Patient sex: M
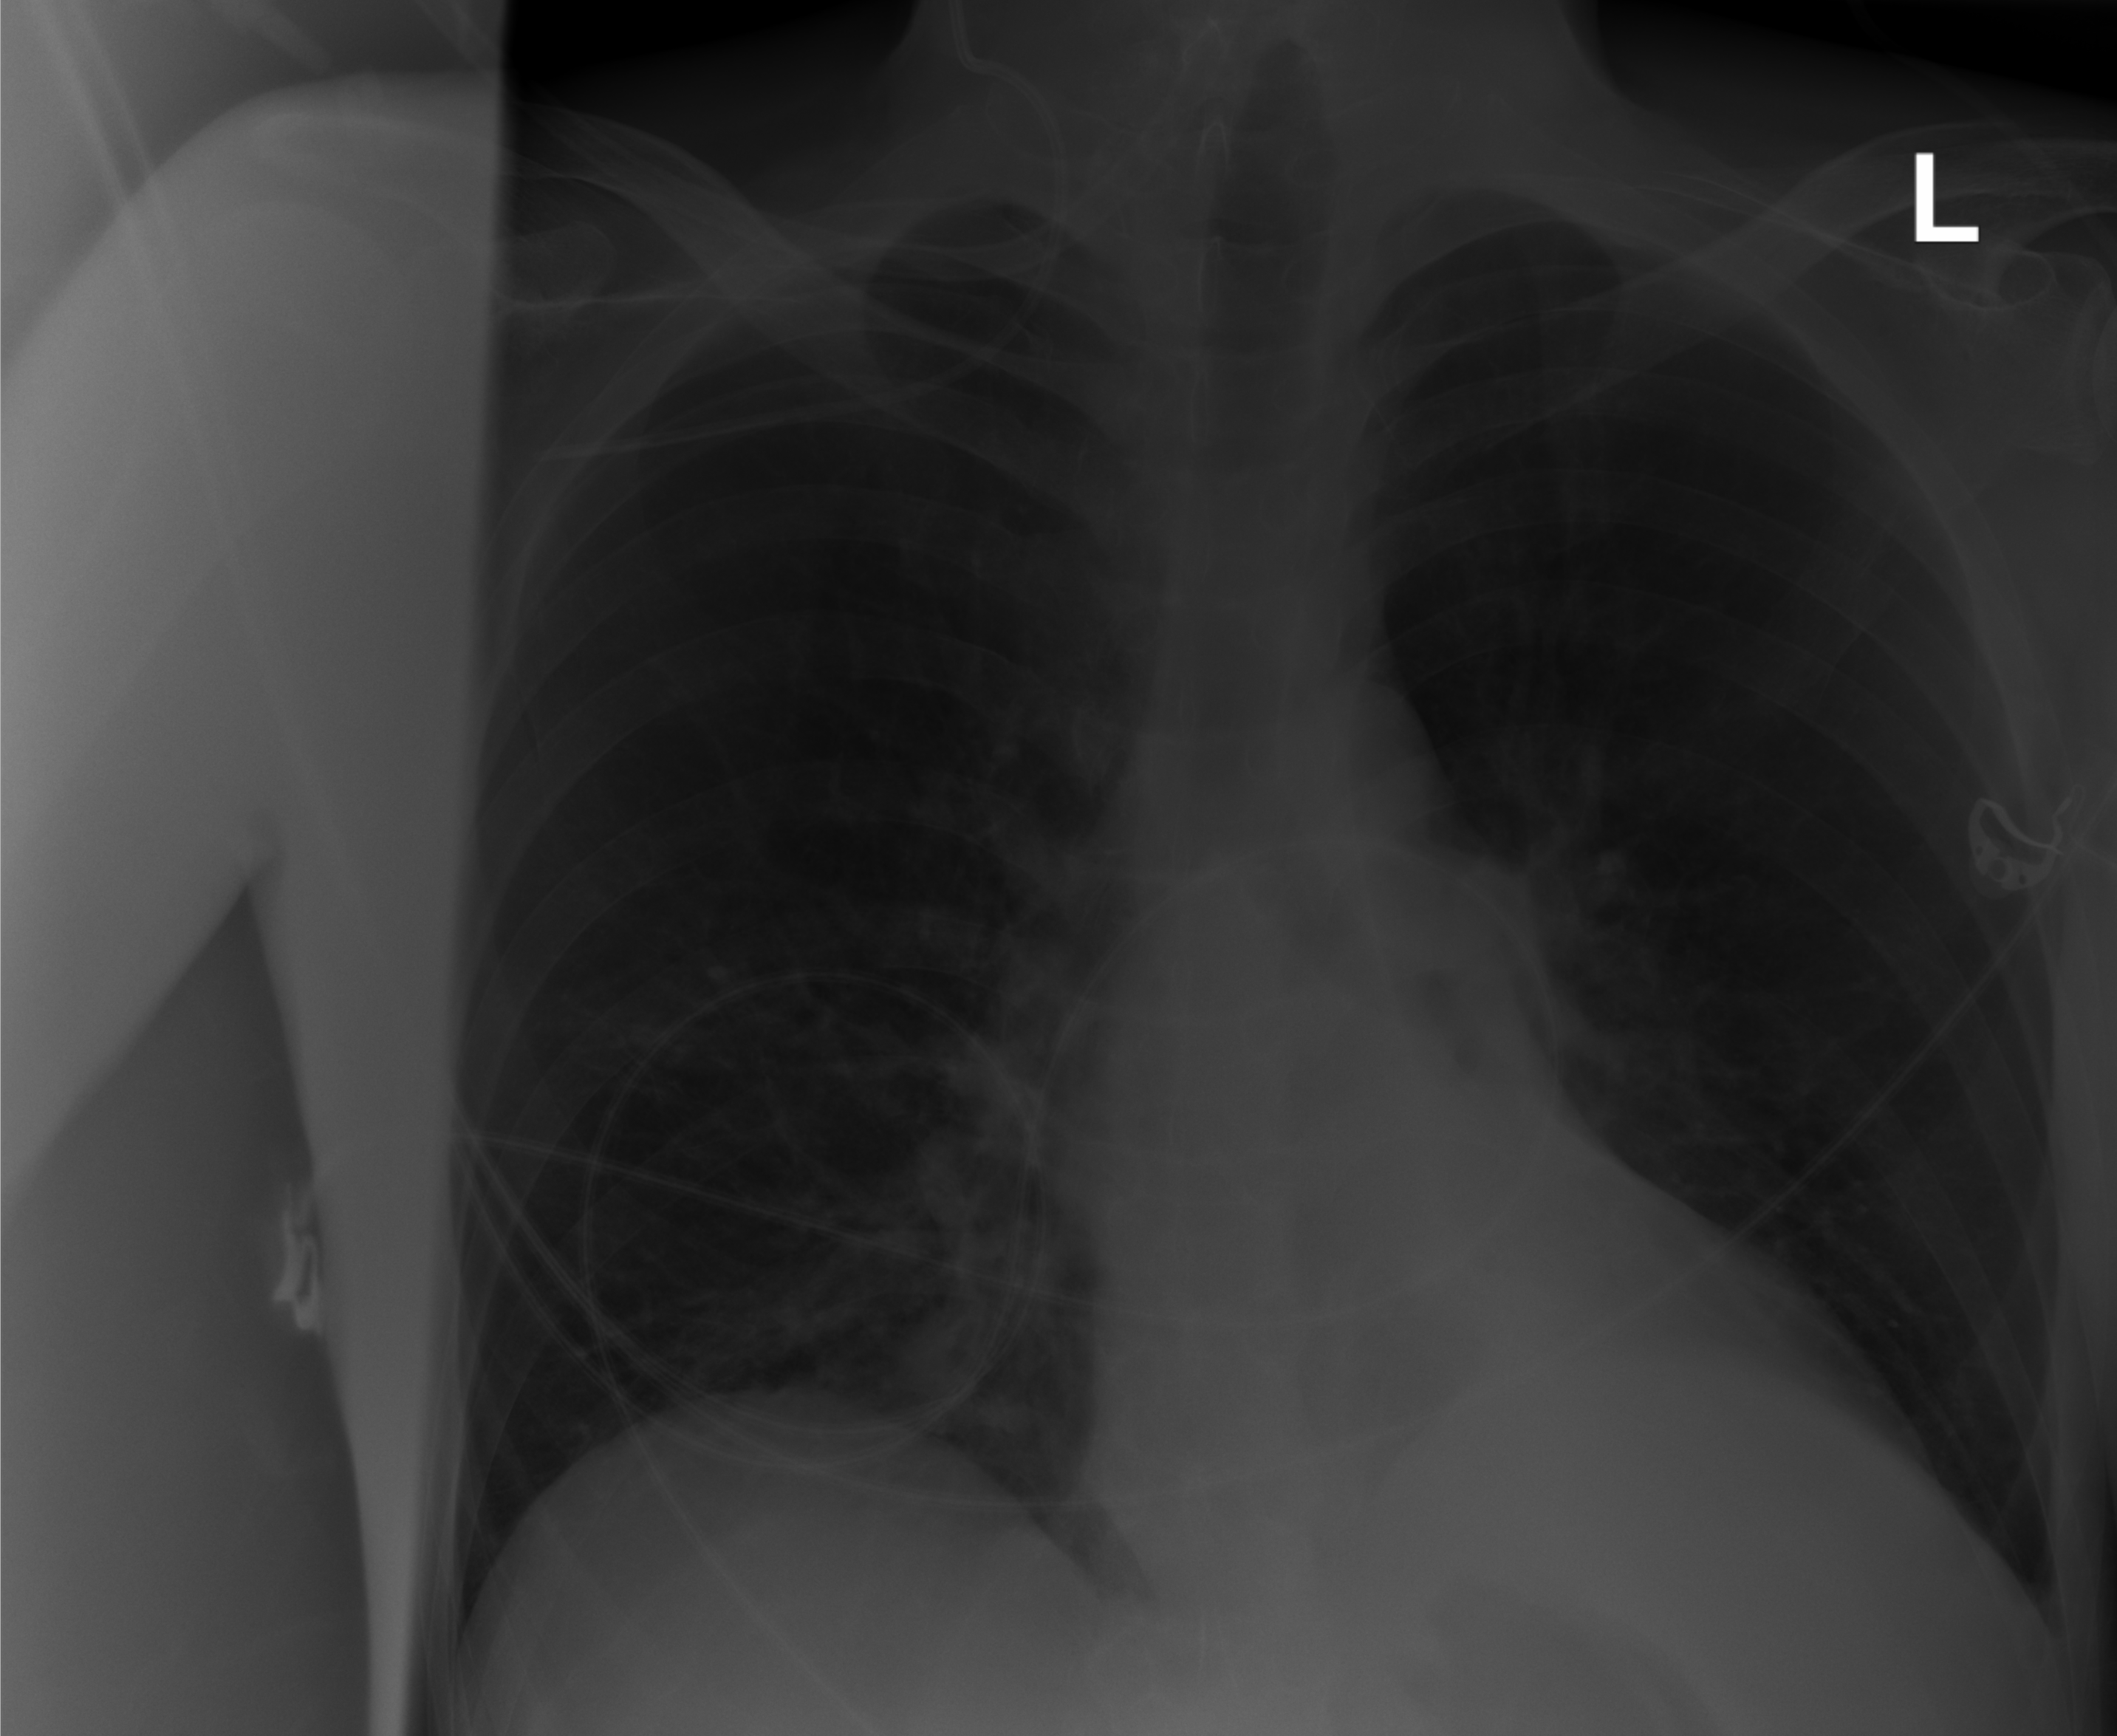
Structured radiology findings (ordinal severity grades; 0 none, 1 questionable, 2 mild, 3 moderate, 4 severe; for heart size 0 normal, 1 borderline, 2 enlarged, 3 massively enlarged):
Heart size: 0
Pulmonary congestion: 0
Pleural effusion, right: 0
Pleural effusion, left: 0
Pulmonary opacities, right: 0
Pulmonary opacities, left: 0
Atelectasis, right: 2
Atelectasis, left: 0